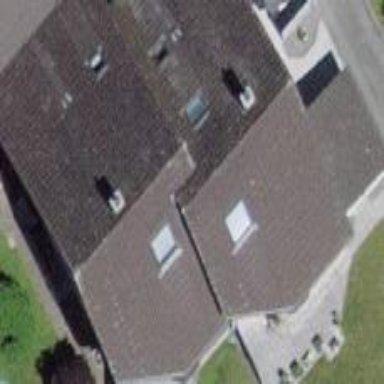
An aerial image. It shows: Terrace building with roof tiles.